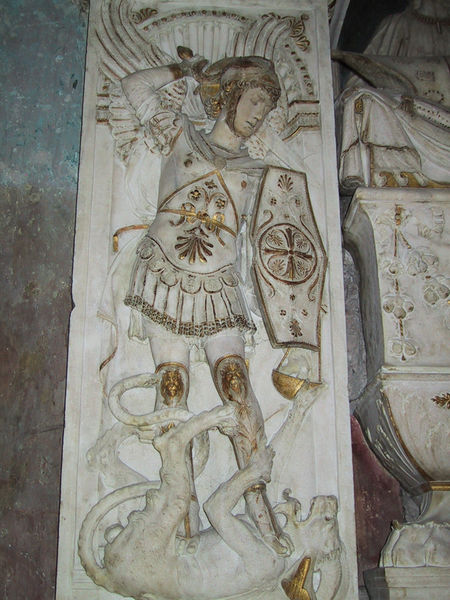
Titel: Grabmal des Kardinals Louis d’Albret
Künstler: Andrea Bregno
Standort: Rom, S. Maria in Aracoeli (EU - I - Latium)
Schlagwörter: flügel, gemälde, kampf, mann, weiß, säule, hund, tier, ornament, bart, wand, böse, stein, gold, locken, engel, relief, bogen, stuck, bemalt, schild, panzer, vergoldet, kreuz, schwert, helm, dämon, ritter, kämpfen, rüstung, sieg, fries, harnisch, teufel, stark, schwingen, heiliger, löwe, hörner, erzengel, erschlagen, drachen, drache, drachentöter, georg, michael, flügel#, wolf#